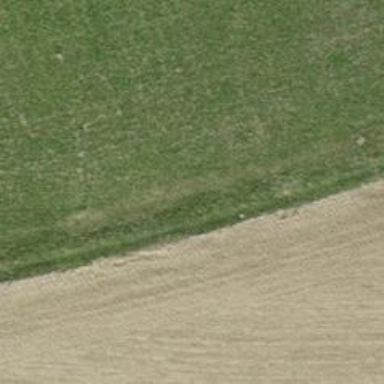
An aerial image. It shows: Grassy track with grade5 tracktype.